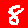
Digit: 8